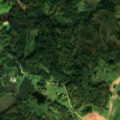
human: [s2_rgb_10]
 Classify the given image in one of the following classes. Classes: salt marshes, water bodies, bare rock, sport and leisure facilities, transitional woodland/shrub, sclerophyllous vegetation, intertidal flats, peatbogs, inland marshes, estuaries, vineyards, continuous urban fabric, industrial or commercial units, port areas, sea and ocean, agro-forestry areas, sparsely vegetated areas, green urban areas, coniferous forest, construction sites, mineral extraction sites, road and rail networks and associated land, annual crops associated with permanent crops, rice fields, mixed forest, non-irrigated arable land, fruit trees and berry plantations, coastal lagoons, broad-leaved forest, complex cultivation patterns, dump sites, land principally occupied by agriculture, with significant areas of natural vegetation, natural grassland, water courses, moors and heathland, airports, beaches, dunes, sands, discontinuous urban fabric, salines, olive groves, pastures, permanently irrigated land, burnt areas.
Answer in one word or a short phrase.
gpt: non-irrigated arable land, land principally occupied by agriculture, with significant areas of natural vegetation, mixed forest